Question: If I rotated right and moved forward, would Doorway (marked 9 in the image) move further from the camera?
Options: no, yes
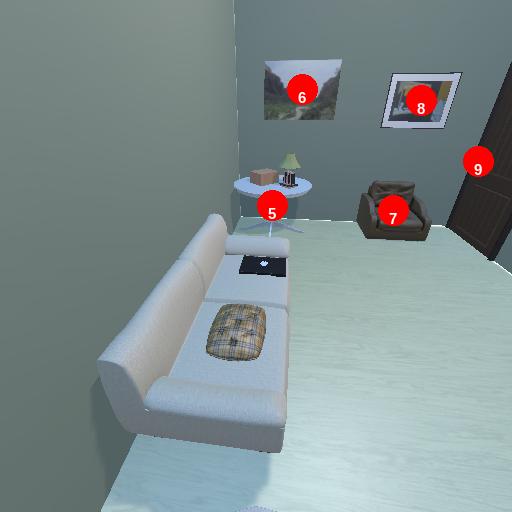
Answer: no